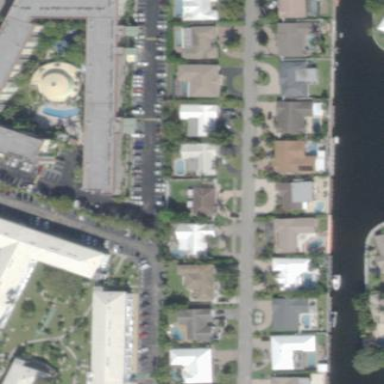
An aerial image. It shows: Apartment building.